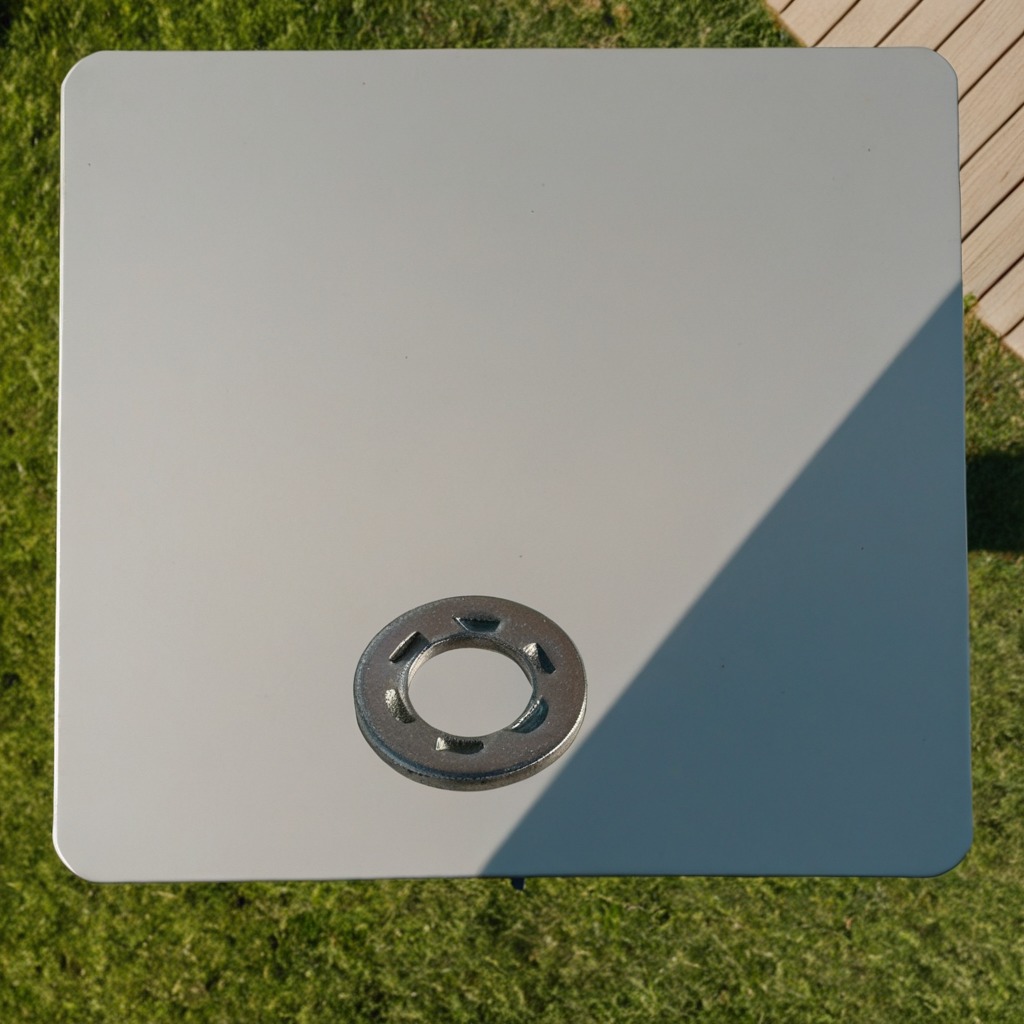
A flat metal washer is lying on the table.